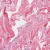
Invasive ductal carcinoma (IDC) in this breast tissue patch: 0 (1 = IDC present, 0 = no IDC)